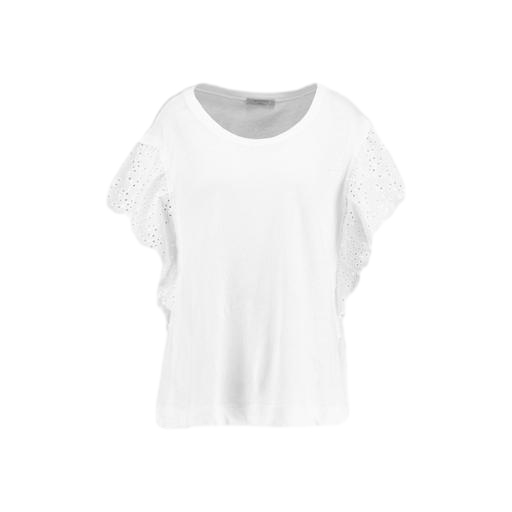
white jersey eyelet tee, short-sleeve top only macy, white ruffle tee, white background